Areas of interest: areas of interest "Scenic Spot"
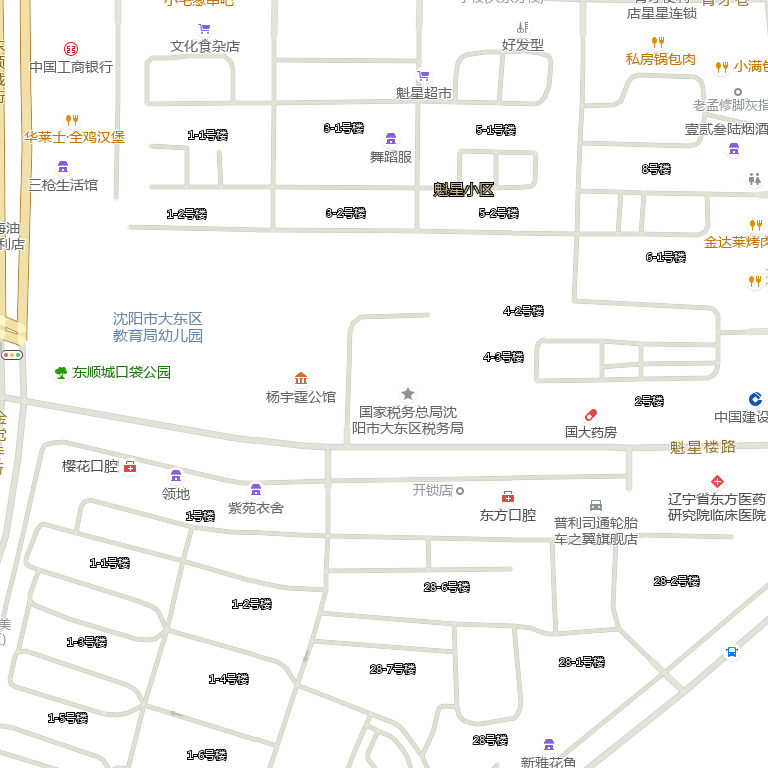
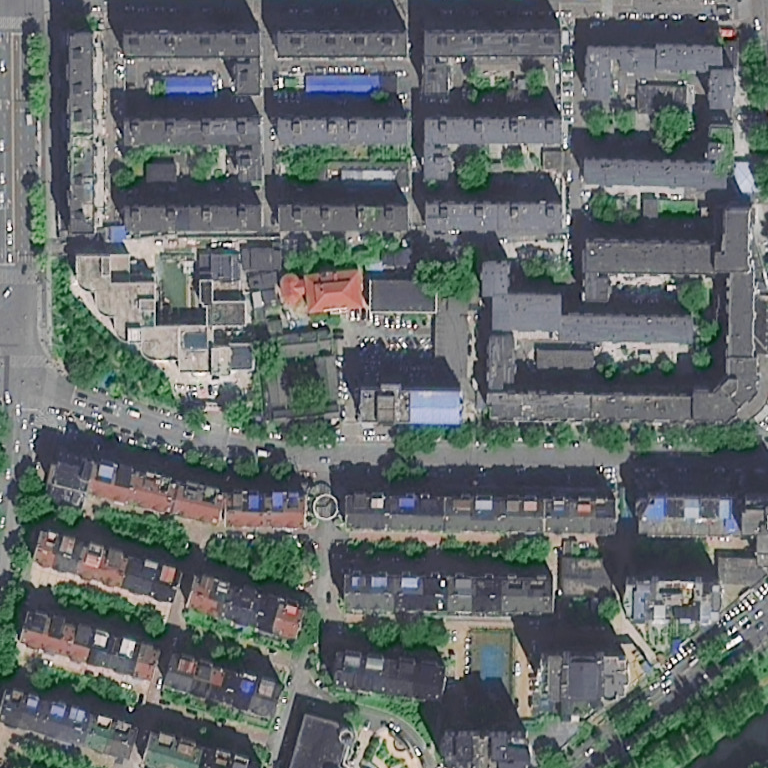